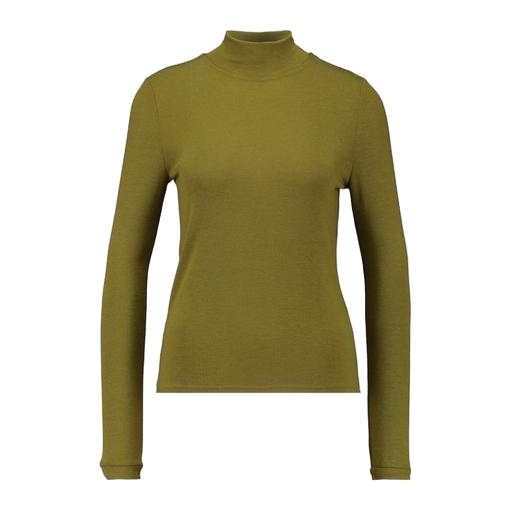
green polo-neck top, high-neck top, high-neck ribbed-jersey t-shirt, white background